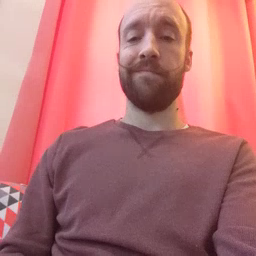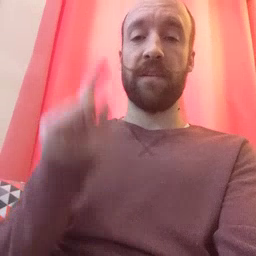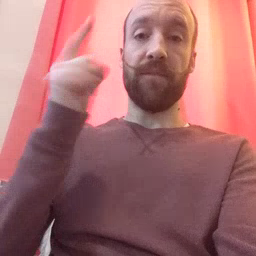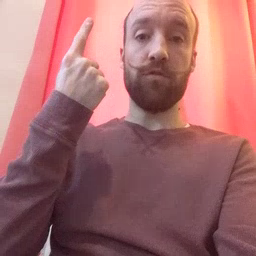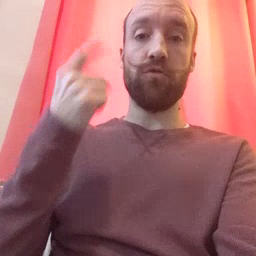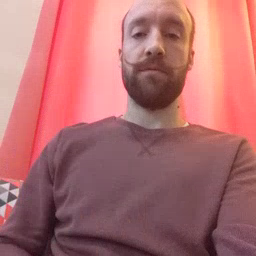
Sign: first